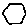
Label: hexagon